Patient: sex M, age 40
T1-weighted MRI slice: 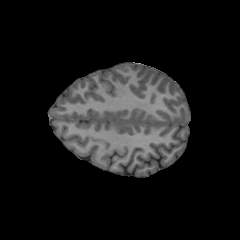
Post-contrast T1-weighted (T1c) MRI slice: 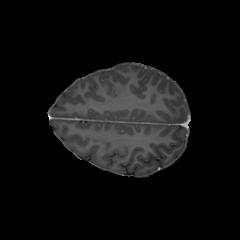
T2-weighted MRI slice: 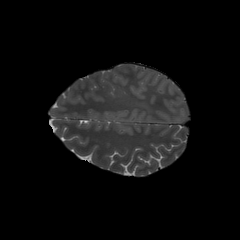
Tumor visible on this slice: yes
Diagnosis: Astrocytoma, IDH-mutant
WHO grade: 3